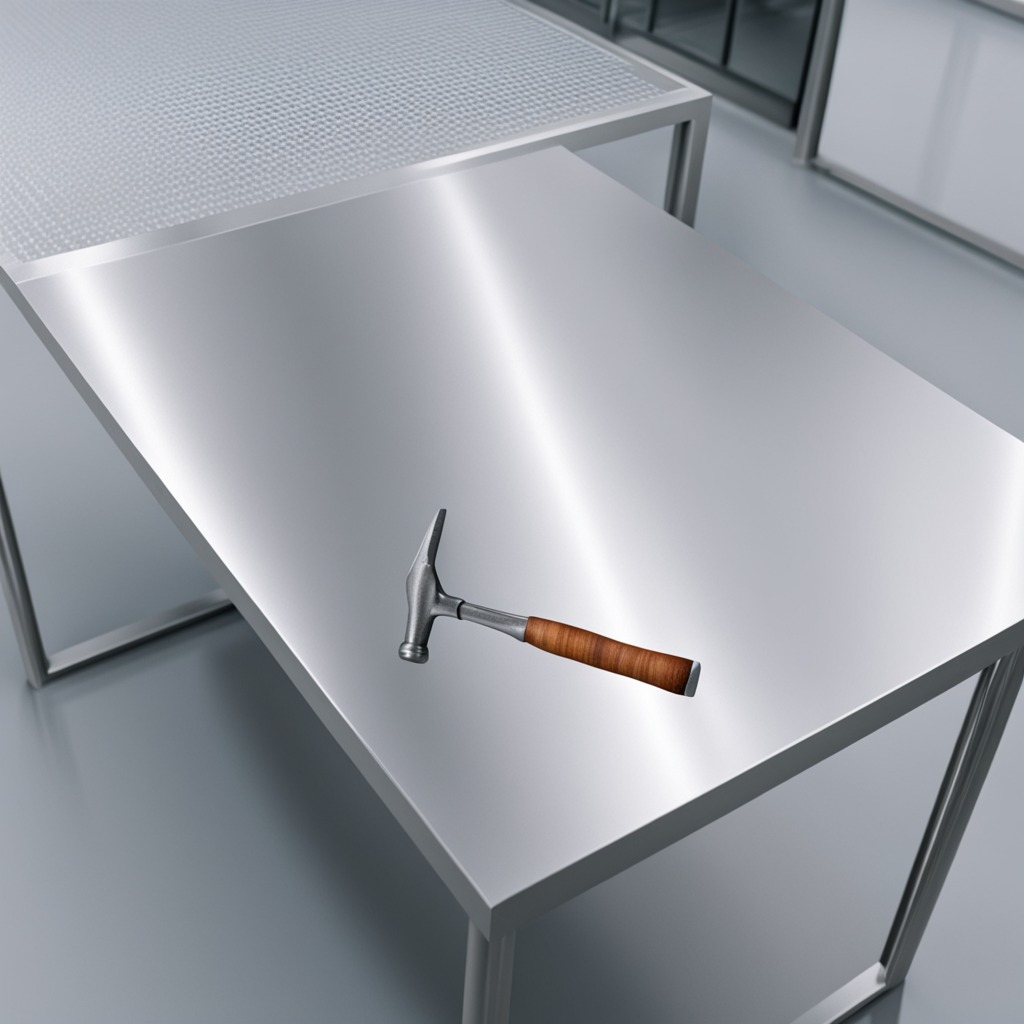
A hammer lies on the stainless steel table in a high-end prototyping lab.